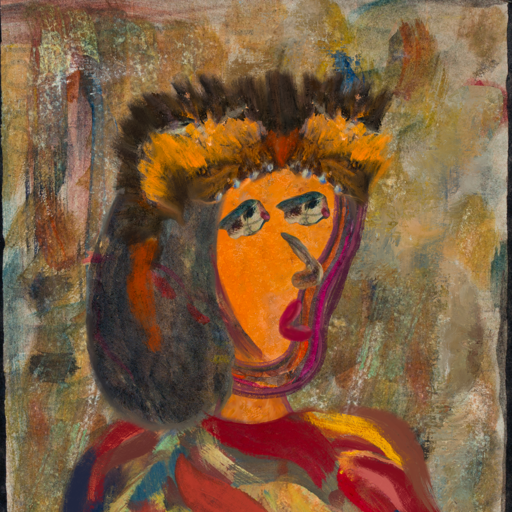
Background: Pipe, Head And Neck Side: Hypocrite_w_Hair, Face Side: Pipe, Bust: Mother_And_Son_Son, Hair Side: Gypsy_Mother, Head Accessory: Gypsy_Queen, Second Necklace: Blank, Necklace: Blank, Baby: Blank